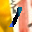
Label: 1